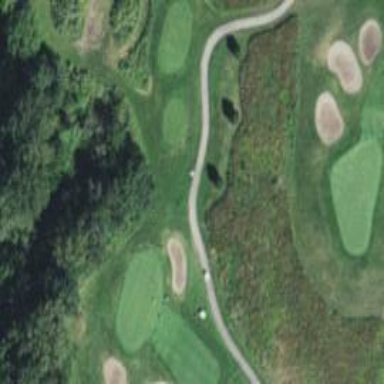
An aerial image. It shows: Area labeled as out of bounds on golf course.